Field crop: tomato
Growth stage: 2
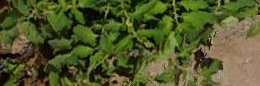
Species: tomato